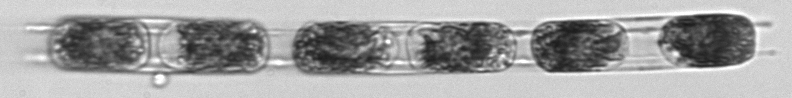
Label: Hemiaulus